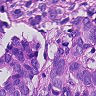
Metastatic tissue present: yes